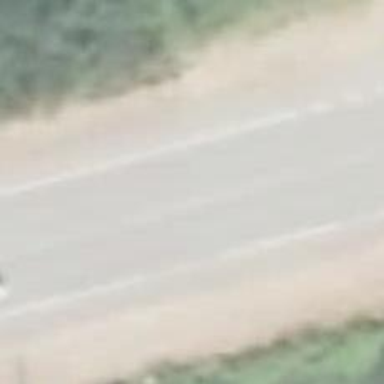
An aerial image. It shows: Primary highway.